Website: lowes
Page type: account-selection
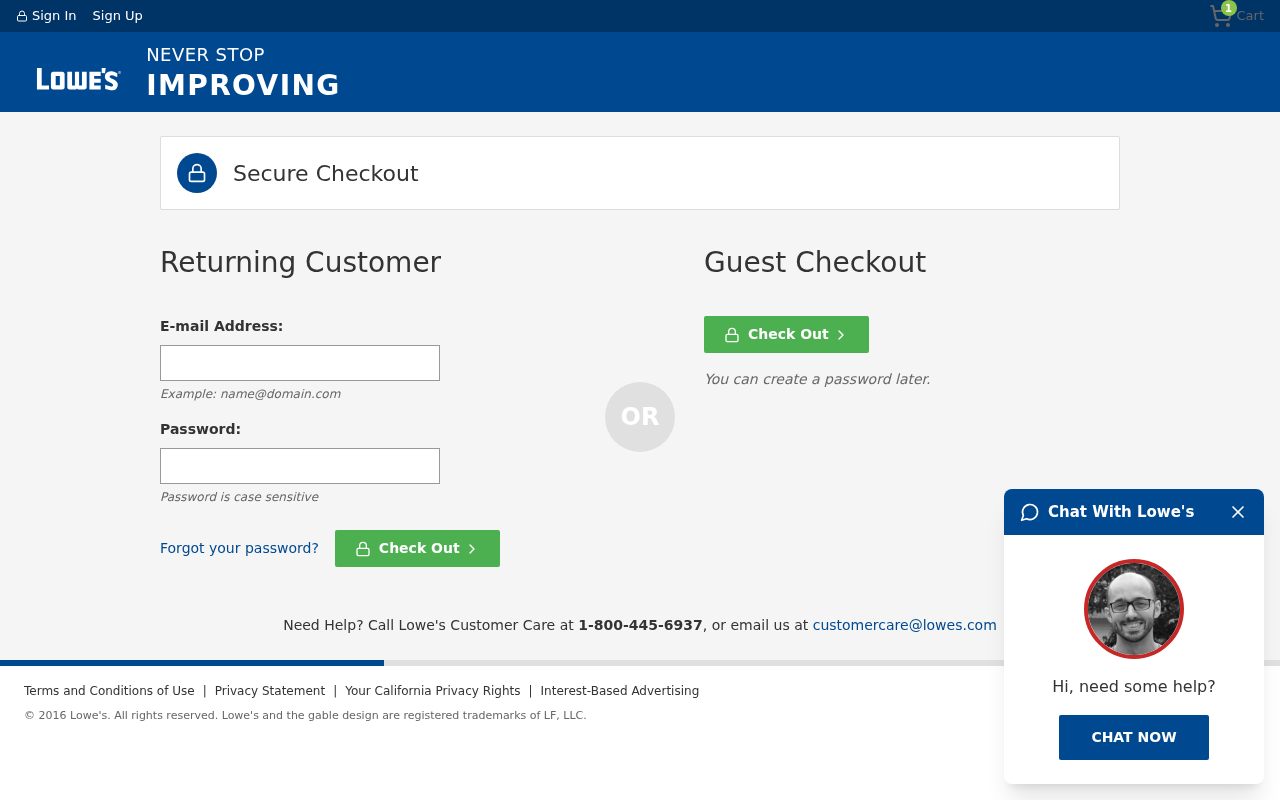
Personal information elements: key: PII_LOGIN_USERNAME
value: andrew_blanchard
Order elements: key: ORDER_NUM_ITEMS
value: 1